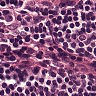
Metastatic tissue present: no